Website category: sports
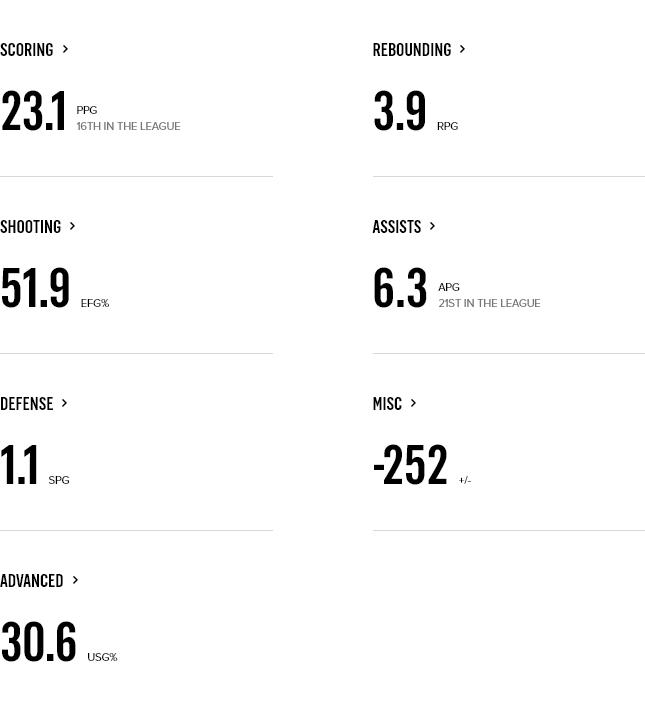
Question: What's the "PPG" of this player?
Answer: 23.1

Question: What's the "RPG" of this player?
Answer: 3.9

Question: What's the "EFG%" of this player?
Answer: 51.9

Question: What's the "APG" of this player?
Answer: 6.3

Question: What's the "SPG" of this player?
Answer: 1.1

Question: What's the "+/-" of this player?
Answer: -252

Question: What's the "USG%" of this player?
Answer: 30.6

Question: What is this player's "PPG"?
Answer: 23.1

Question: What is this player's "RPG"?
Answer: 3.9

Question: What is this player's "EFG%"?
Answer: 51.9

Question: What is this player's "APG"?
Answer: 6.3

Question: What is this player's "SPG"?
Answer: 1.1

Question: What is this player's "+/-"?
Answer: -252

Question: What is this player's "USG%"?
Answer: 30.6

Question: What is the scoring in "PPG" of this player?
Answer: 23.1

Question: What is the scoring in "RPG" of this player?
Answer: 3.9

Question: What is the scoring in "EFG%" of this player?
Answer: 51.9

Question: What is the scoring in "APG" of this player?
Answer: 6.3

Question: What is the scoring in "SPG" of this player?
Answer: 1.1

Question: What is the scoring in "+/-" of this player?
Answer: -252

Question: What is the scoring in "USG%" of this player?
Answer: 30.6

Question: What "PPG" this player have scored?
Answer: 23.1

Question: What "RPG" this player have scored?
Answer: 3.9

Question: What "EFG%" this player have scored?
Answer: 51.9

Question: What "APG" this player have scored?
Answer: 6.3

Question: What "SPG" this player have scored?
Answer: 1.1

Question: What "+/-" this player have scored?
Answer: -252

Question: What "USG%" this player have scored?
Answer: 30.6

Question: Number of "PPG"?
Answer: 23.1

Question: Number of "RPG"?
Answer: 3.9

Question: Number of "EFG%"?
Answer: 51.9

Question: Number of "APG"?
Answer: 6.3

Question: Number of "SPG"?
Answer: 1.1

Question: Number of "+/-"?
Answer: -252

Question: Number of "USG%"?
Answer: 30.6

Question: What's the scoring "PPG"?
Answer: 23.1

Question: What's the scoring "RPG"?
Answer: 3.9

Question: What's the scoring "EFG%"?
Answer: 51.9

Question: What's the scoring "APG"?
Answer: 6.3

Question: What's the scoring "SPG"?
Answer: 1.1

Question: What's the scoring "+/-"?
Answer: -252

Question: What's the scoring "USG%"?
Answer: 30.6